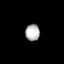
Tissue: lung
Cell type: Epithelial cells
Senescence score: 0.1249
Nuclear area (px): 233
Mean DAPI intensity: 179.678